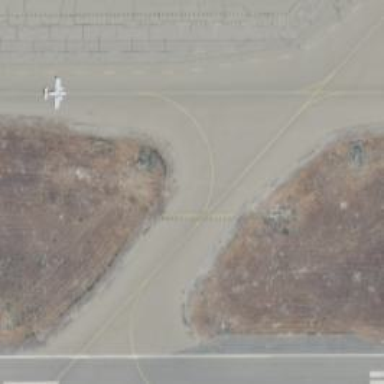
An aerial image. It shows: Image of taxiway at airport.